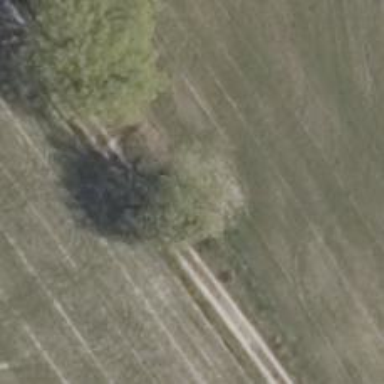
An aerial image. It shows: Deciduous broadleaved tree.